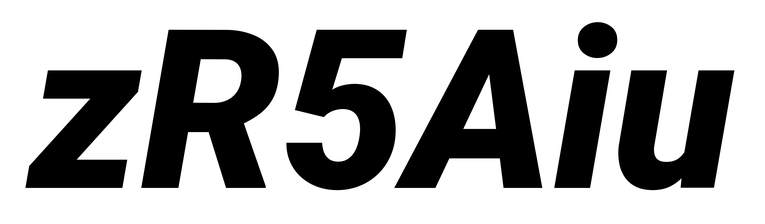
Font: Roboto-Italic_Black_Italic